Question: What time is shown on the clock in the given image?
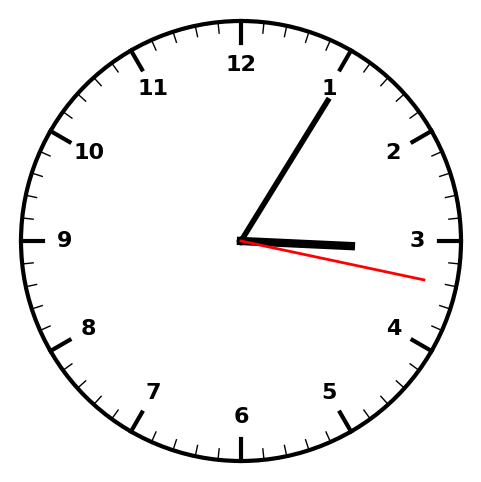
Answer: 03:05:17